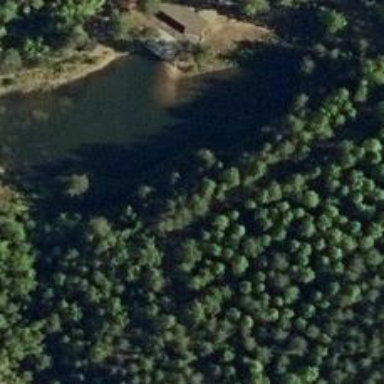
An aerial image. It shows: Peaceful pond surrounded by nature.